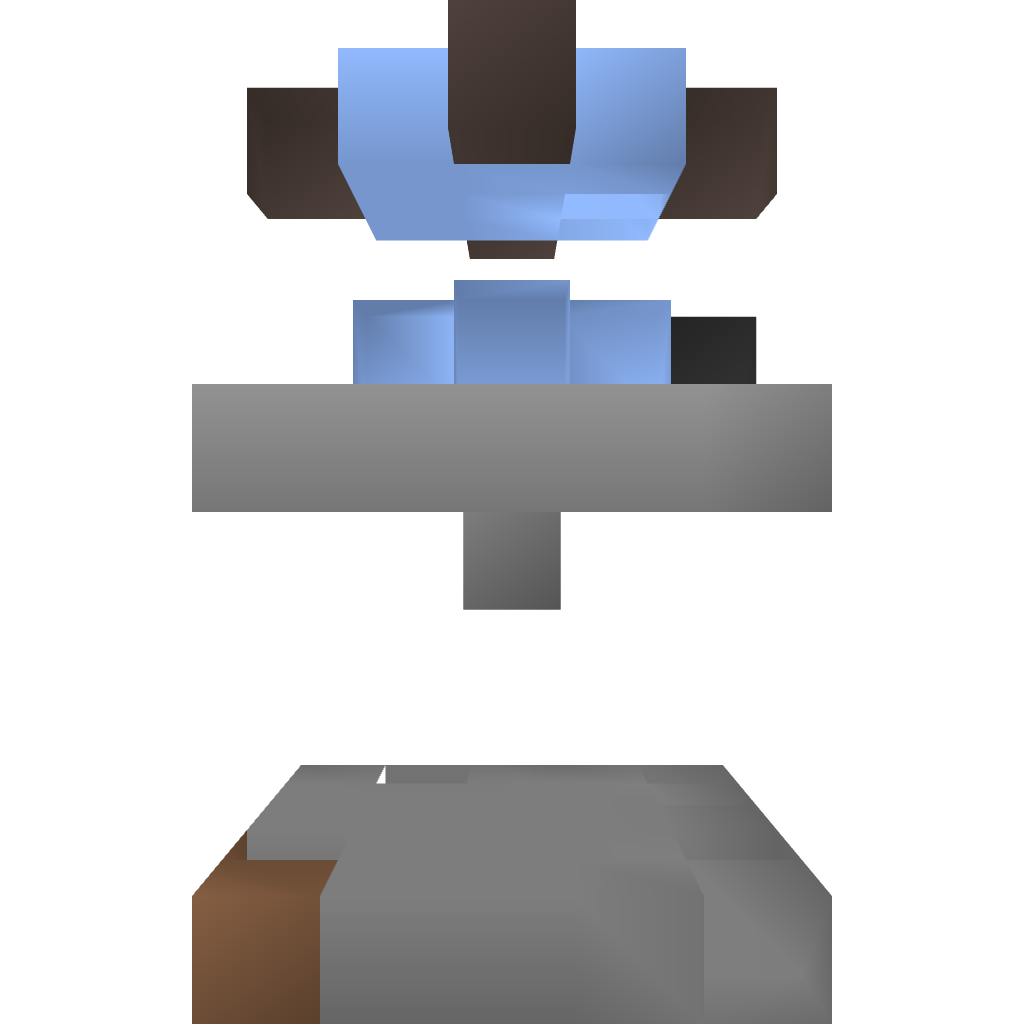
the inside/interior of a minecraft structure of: A simple redstone trash.